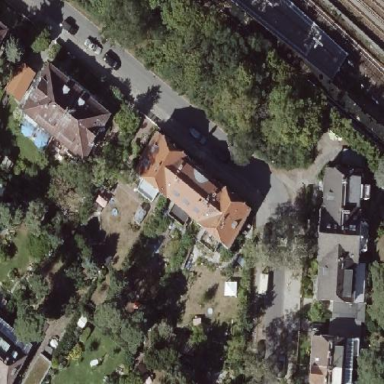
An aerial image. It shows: House with half-hipped roof shape.